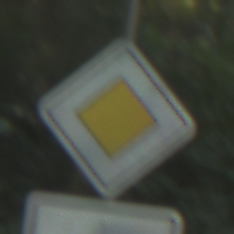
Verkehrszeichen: Vorfahrtsstrasse
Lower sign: VerlaufVorfahrtsstrasse6
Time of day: MorningAfternoon
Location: Outdoor (Nature)
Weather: Clear
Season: NotSpecified
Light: Natural